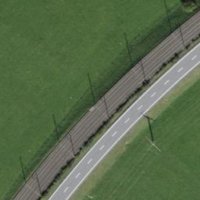
EUNIS habitat code: 57
Species observed at this site:
Milvus milvus